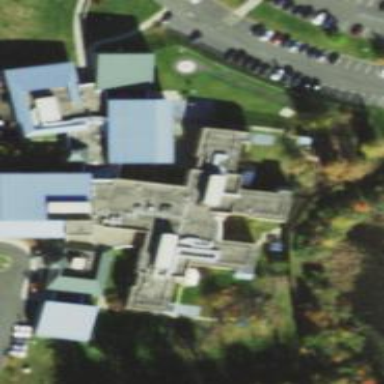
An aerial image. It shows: Hospital providing healthcare services.